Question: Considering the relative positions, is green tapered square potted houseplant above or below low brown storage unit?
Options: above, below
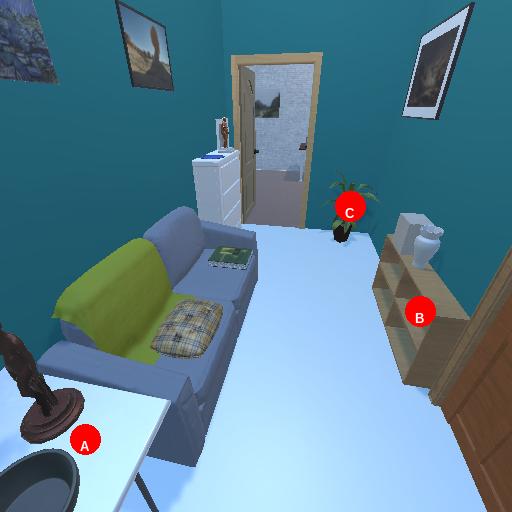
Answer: above